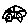
Label: car